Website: macys
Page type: billing-address
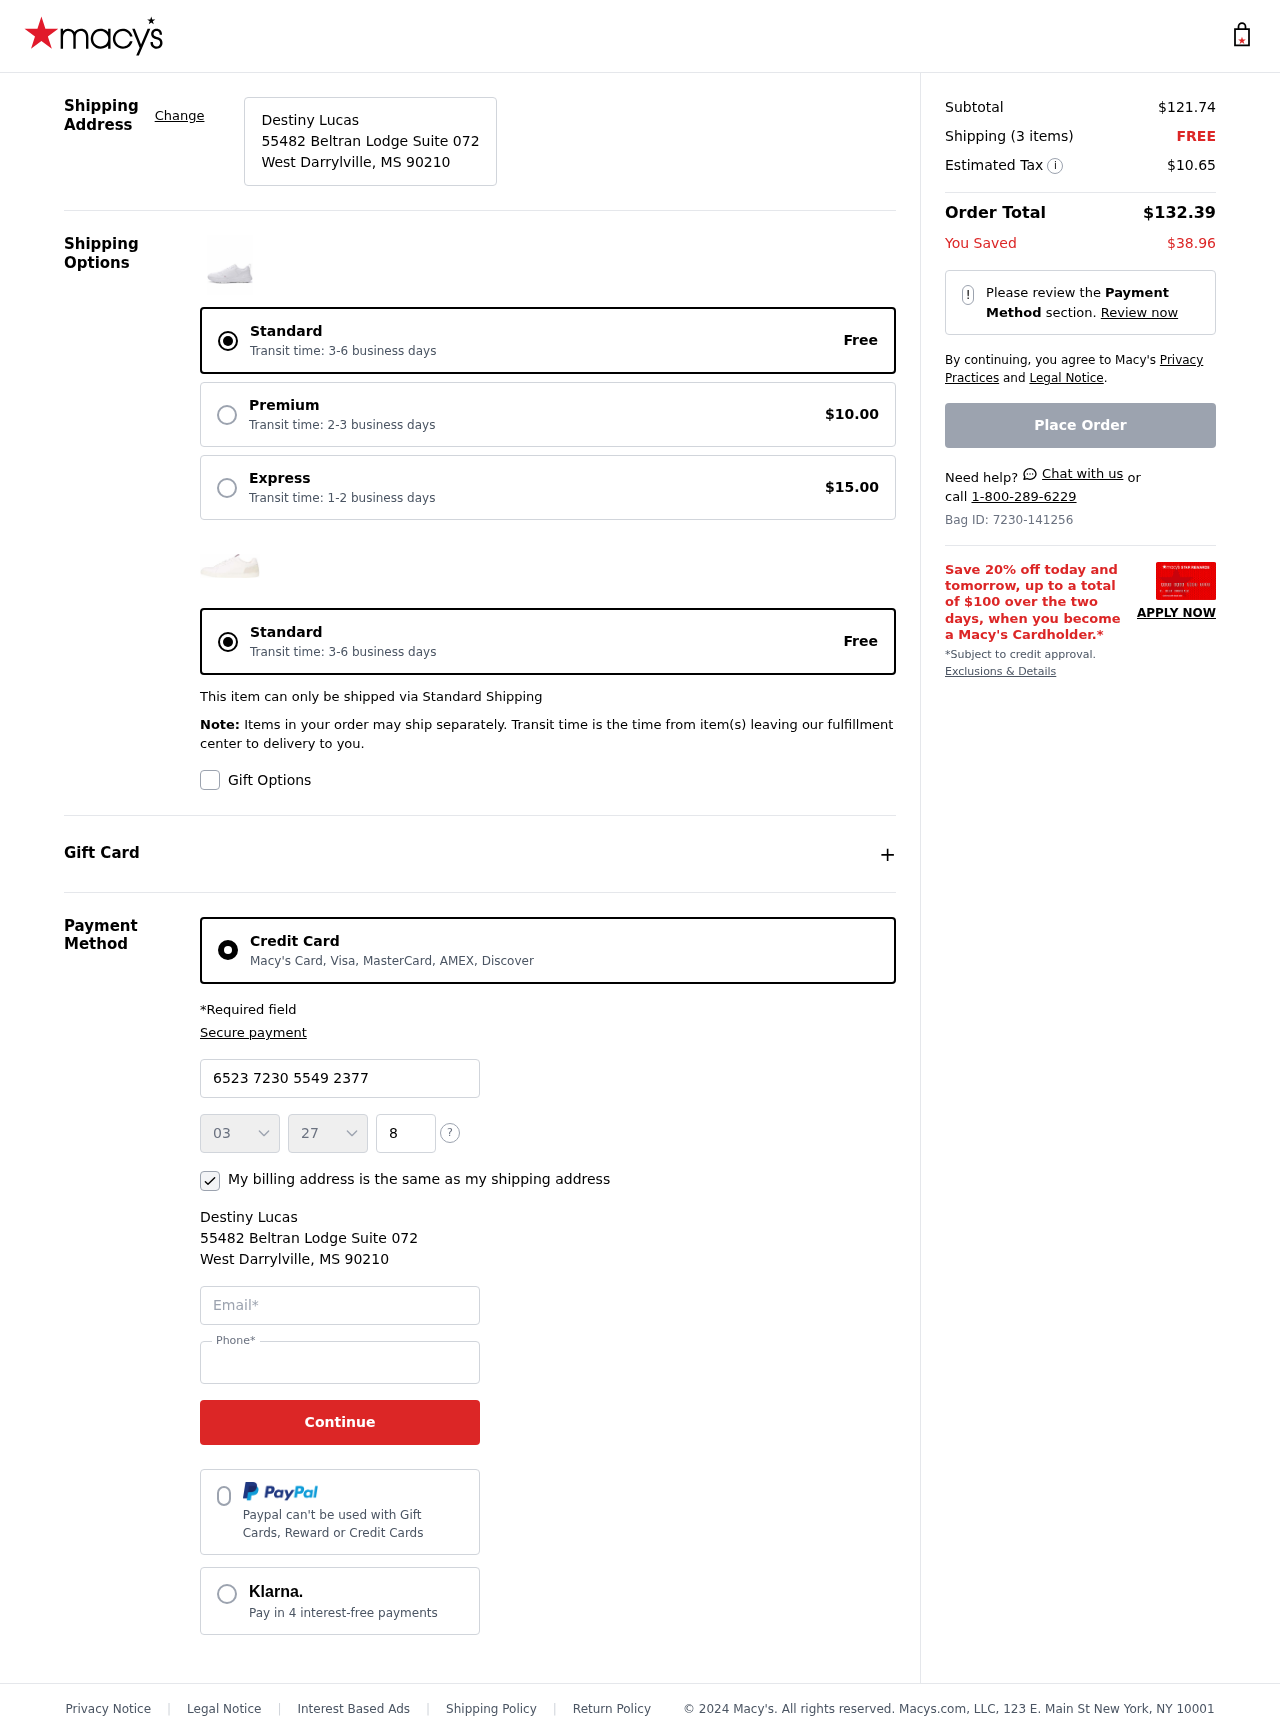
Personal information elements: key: PII_CARD_CVV
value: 801
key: PII_CARD_EXPIRY_MONTH
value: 03
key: PII_CARD_EXPIRY_YEAR
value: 27
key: PII_CARD_NUMBER
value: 6523 7230 5549 2377
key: PII_CITY_STATE_ZIP
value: West Darrylville, MS 90210
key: PII_EMAIL
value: destiny.lucas@gmail.com
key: PII_FULLNAME
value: Destiny Lucas
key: PII_PHONE
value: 4517531324
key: PII_STREET
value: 55482 Beltran Lodge Suite 072
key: PII_FULLNAME2
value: Destiny Lucas
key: PII_CITY
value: West Darrylville
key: PII_STATE_ABBR
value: MS
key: PII_POSTCODE
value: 90210
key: PII_POSTCODE_FULL
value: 90210
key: PII_CITY_STATE
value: West Darrylville, MS
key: PII_POSTCODE_NUMERIC
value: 90210
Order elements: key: ORDER_SUBTOTAL
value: $121.74
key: ORDER_NUM_ITEMS
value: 3
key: ORDER_SHIPPING_COST
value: FREE
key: ORDER_TAX
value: $10.65
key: ORDER_TOTAL
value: $132.39
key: ORDER_SAVINGS
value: $38.96
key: ORDER_ID
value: Bag ID: 7230-141256